Question: I tried downloading an image file from the following address: <URL>
I was using the following setup:
'MainActivity.java':
'''
public class MainActivity
extends ActionBarActivity
{
@Override
protected void onCreate(Bundle savedInstanceState)
{
super.onCreate(savedInstanceState);
setContentView(R.layout.activity_main);
if(savedInstanceState == null)
{
getSupportFragmentManager().beginTransaction().add(R.id.container, new PlaceholderFragment()).commit();
}
}
}
'''
'PlaceholderFragment.java':
'''
public class PlaceholderFragment
extends Fragment
{
private Button button;
public PlaceholderFragment()
{
}
@Override
public View onCreateView(LayoutInflater inflater, ViewGroup container, Bundle savedInstanceState)
{
View rootView = inflater.inflate(R.layout.fragment_main, container, false);
button = (Button)rootView.findViewById(R.id.fragment_main_button);
button.setOnClickListener(new View.OnClickListener()
{
@Override
public void onClick(View v)
{
new ImageDownloadAsyncTask().execute("http://i0.kym-cdn.com/photos/images/newsfeed/000/002/110/longcat.jpg");
}
});
return rootView;
}
public class ImageDownloadAsyncTask extends AsyncTask<String, Void, byte[]>
{
@Override
protected byte[] doInBackground(String... params)
{
if(params.length <= 0)
{
return null;
}
byte[] imageData = null;
String url = params[0];
HttpURLConnection httpURLConnection = null;
try
{
URL address = new URL(url);
httpURLConnection = (HttpURLConnection)address.openConnection();
httpURLConnection.setRequestMethod("GET");
httpURLConnection.setDoInput(true);
httpURLConnection.connect();
if(httpURLConnection.getResponseCode() == 200)
{
ByteArrayOutputStream byteArrayOutputStream = new ByteArrayOutputStream();
IOUtils.copy(httpURLConnection.getInputStream(), byteArrayOutputStream);
imageData = byteArrayOutputStream.toByteArray();
}
else
{
return null;
}
}
catch(MalformedURLException e)
{
e.printStackTrace();
}
catch(IOException e)
{
e.printStackTrace();
}
finally
{
if(httpURLConnection != null)
{
httpURLConnection.disconnect();
}
}
return imageData;
}
@Override
protected void onPostExecute(byte[] bytes)
{
super.onPostExecute(bytes);
if(bytes != null) {
ImageDisplayDialogFragment imageDisplayDialogFragment = new ImageDisplayDialogFragment();
imageDisplayDialogFragment.setTargetFragment(PlaceholderFragment.this, 0);
Bundle bundle = new Bundle();
bundle.putByteArray("imageData", bytes);
imageDisplayDialogFragment.setArguments(bundle);
imageDisplayDialogFragment.show(getActivity().getSupportFragmentManager(), ImageDisplayDialogFragment.TAG);
} else {
Toast.makeText(getActivity(), R.string.downloading_file_failed, Toast.LENGTH_LONG).show();
}
}
}
}
'''
And 'ImageDisplayDialogFragment.java':
'''
public class ImageDisplayDialogFragment extends DialogFragment
{
private ImageView imageView;
public static final String TAG = ImageDisplayDialogFragment.class.getName();
@Override
public View onCreateView(LayoutInflater inflater, @Nullable ViewGroup container, @Nullable Bundle savedInstanceState)
{
View view = inflater.inflate(R.layout.dialogfragment_imagedisplay, container, false);
imageView = (ImageView)view.findViewById(R.id.dialog_imagedisplay_imageview);
byte[] imageData = getArguments().getByteArray("imageData");
Bitmap bmp = BitmapFactory.decodeByteArray(imageData, 0, imageData.length);
imageView.setMinimumWidth(bmp.getWidth());
imageView.setMinimumHeight(bmp.getHeight());
imageView.setImageBitmap(bmp);
return view;
}
}
'''
So technically I am just using an 'AsyncTask' to download the content of the URL into a byte array using 'commons-io', then I'm sending the byte array to the dialog fragment to display it in an ImageView.
The XML layout for the dialog fragment is this:
'''
<?xml version="1.0" encoding="utf-8"?>
<RelativeLayout xmlns:android="http://schemas.android.com/apk/res/android"
android:orientation="vertical"
android:layout_width="wrap_content"
android:layout_height="wrap_content">
<ImageView
android:id="@+id/dialog_imagedisplay_imageview"
android:layout_width="wrap_content"
android:layout_height="wrap_content"
android:contentDescription="@string/longcat"
android:layout_centerInParent="true"/>
</RelativeLayout>
'''
However, it displays a strange cyan line artifact above the image, and the ImageView is also larger than the actual image itself.
Image:

Where could I be going wrong?
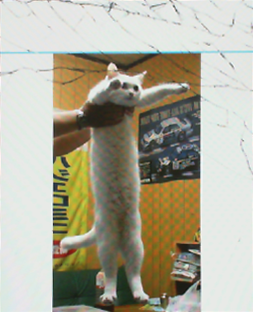
Answer: From your screenshot provided, and the fact that it's a 'DialogFragment', I can safely presume that the blue line/space is the Title Bar of the dialog (similar, but slightly different to the ActionBar). In order to disable this, there is a built-in method:
'''
getDialog().getWindow().requestFeature(Window.FEATURE_NO_TITLE);
'''
This will disable the Title Bar of your DialogFragment.
For more information, please refer to the <URL>.